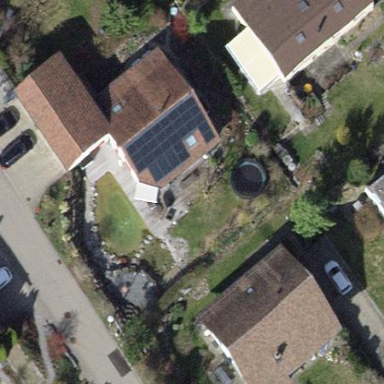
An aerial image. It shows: Detached building with gabled roof.